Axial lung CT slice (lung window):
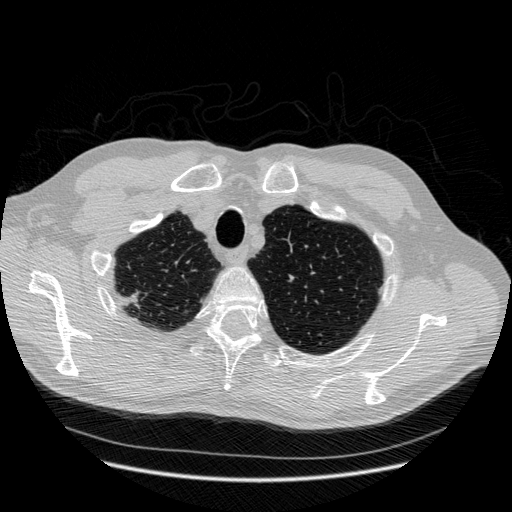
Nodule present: no